Question: I am frequently creating plots like the one below with axis ticks/label indicating cumulative sums. This is all fine, but requires that I create the tibble before I can address the new breaks with 'scale_y_continous(breaks=my_df$cumsum)'.
'''
library(tidyverse)
my_df <- tibble::tribble(
~group, ~value,
"a", 10,
"b", 20,
"c", 60
) %>%
mutate(group=as_factor(group)) %>%
arrange(desc(group)) %>%
mutate(value_cum=cumsum(value))
my_df
#> # A tibble: 3 x 3
#> group value value_cum
#> <fct> <dbl> <dbl>
#> 1 c 60 60
#> 2 b 20 80
#> 3 a 10 90
my_df %>%
ggplot()+
geom_bar(aes(fill=group,
y=value,
x=1),
stat="identity",
position=position_stack())+
scale_y_continuous(breaks=my_df$value_cum)+
coord_flip()+
theme(axis.text.y = element_blank())
'''

To make things a bit smoother, I was wondering whether there is actually a way to address the newly created 'value_cum' variable directly, 'on the fly', without being required to save the dataframe/tibble before. The failed attempt below hopefull makes clear what I am interested in. The issue is basically how can I adress values which are fed into the ggplot, but have not been saved before.
Many thanks.
'''
tibble::tribble(
~group, ~value,
"a", 10,
"b", 20,
"c", 60) %>%
mutate(group=as_factor(group)) %>%
arrange(desc(group)) %>%
mutate(value_cum=cumsum(value)) %>%
ggplot()+
geom_bar(aes(fill=group,
y=value,
x=1),
stat="identity",
position=position_stack()) +
scale_y_continuous(breaks=.$value_cum))+ #does not work
coord_flip()+
theme(axis.text.y = element_blank())
'''
<URL>
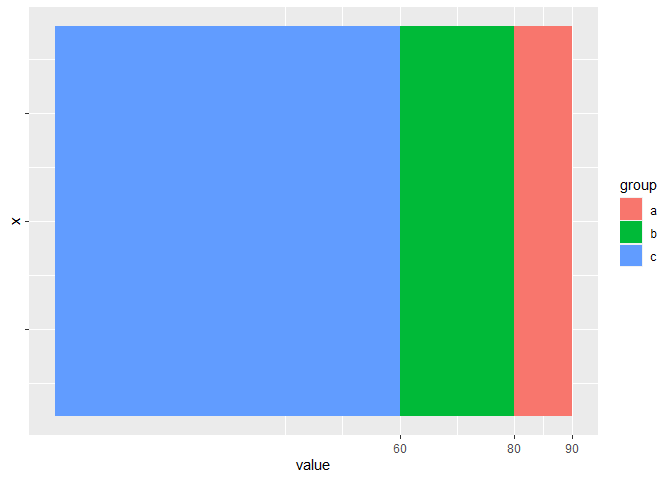
Answer: I think it should work if you put the entire plot in braces and specify the data in the initial call to 'ggplot':
'''
tibble::tribble(
~group, ~value,
"a", 10,
"b", 20,
"c", 60) %>%
mutate(group = as_factor(group)) %>%
arrange(desc(group)) %>%
mutate(value_cum = cumsum(value)) %>%
{
ggplot(.)+
geom_bar(aes(fill=group,
y=value,
x=1),
stat="identity",
position=position_stack()) +
coord_flip()+
scale_y_continuous(breaks=.$value_cum) + #does not work
theme(axis.text.y = element_blank())
}
'''